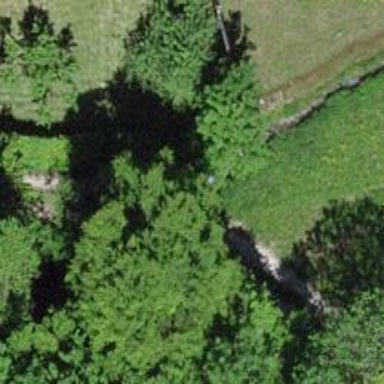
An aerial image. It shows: Culvert tunnel.